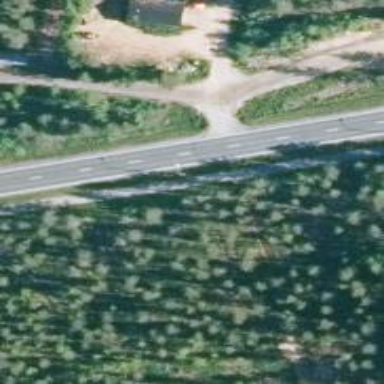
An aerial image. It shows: Asphalt trunk highway.